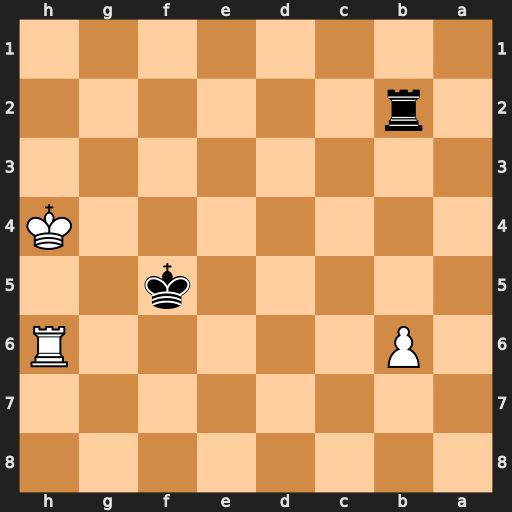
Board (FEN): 8/8/1P5R/5k2/7K/8/1r6/8
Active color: b
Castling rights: -
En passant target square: -
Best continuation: Rh2+ Kg3 Rxh6